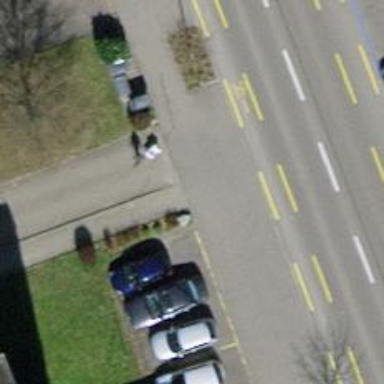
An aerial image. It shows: Unmarked crossing with traffic calming table.